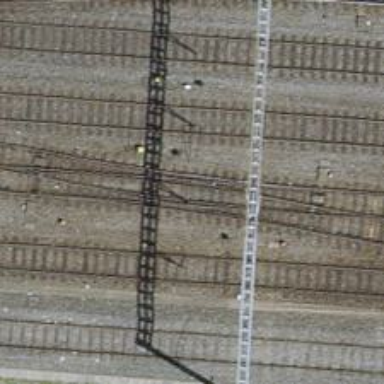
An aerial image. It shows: Railway siding with one electrified track and contact line for powering the train.